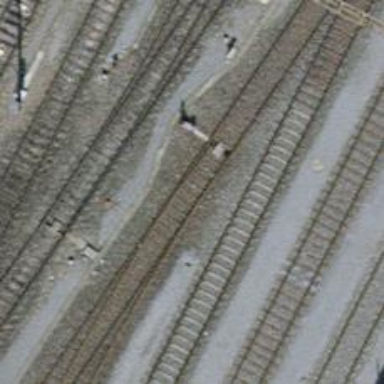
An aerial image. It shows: Single track railway in yard.